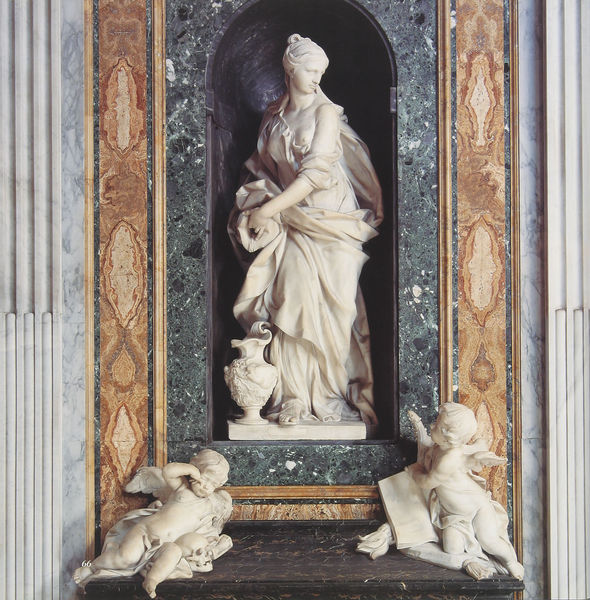
Titel: Allegorie der Temperantia
Künstler: Filippo della Valle
Standort: Rom, S. Giovanni in Laterano (EU - I - Latium)
Schlagwörter: dunkel, flügel, nackt, weiß, braun, brust, busen, frau, grau, kleid, marmor, schwarz, säulen, rot, arm, falten, sockel, gewand, gold, haare, rokoko, engel, krug, skulptur, statue, vase, tafel, foto, nische, buch, angel, allegorie, totenkopf, heilige, niesche, putten, putti, ägel, mamor, armor, plinte, mantia, amur, heruvim, oltar